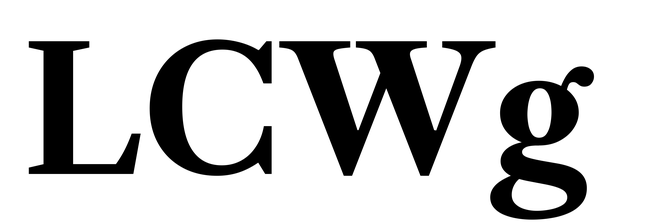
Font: LibreCaslonText_Bold